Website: bh-photo
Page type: customer-info-address
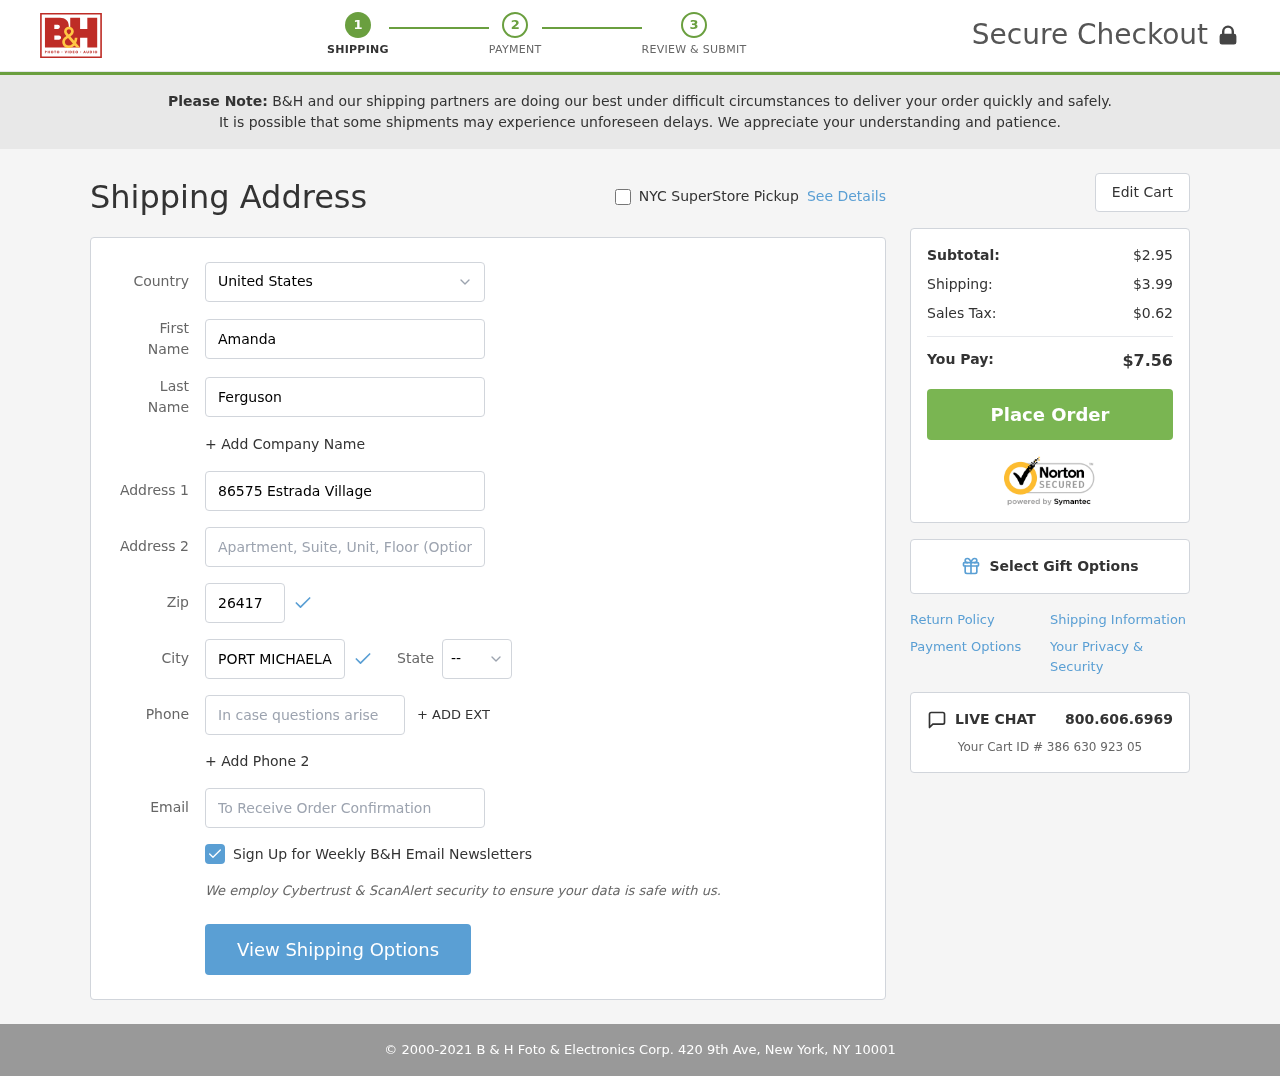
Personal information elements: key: PII_CITY
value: Port Michaelaland
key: PII_COUNTRY
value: United States
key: PII_EMAIL
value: aferguson@yahoo.com
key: PII_FIRSTNAME
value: Amanda
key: PII_LASTNAME
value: Ferguson
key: PII_PHONE
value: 5049219792
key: PII_POSTCODE
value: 26417
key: PII_STATE_ABBR
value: OR
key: PII_STREET
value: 86575 Estrada Village
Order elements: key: ORDER_SUBTOTAL
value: $2.95
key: ORDER_SHIPPING_COST
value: $3.99
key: ORDER_TAX
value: $0.62
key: ORDER_TOTAL
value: $7.56
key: ORDER_ID
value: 386 630 923 05